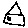
Label: house